Field crop: maize
Growth stage: 2
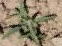
Species: atriplex